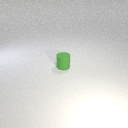
small green rubber cylinder